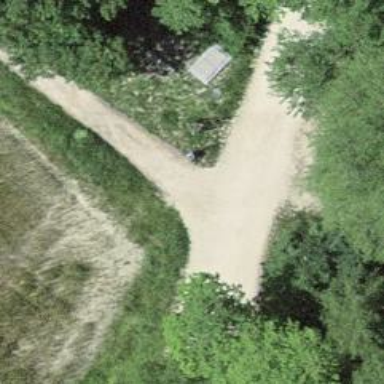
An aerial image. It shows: Compacted path.